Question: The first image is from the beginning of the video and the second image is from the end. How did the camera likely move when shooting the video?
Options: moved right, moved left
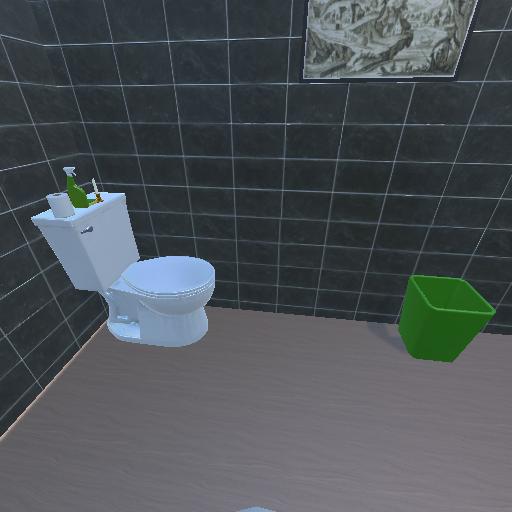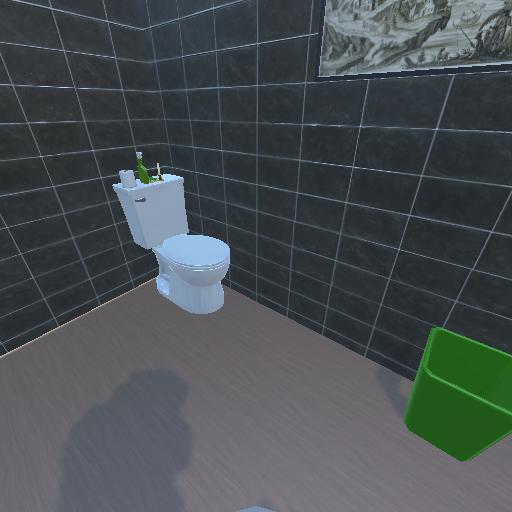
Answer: moved right